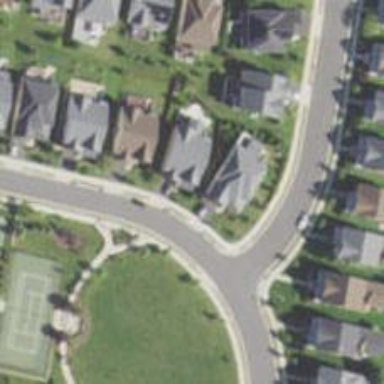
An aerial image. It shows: Asphalt road in residential area.